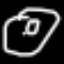
Label: donut